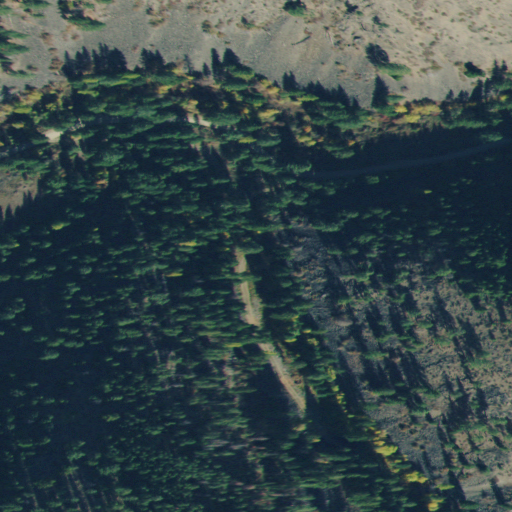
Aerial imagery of valley in Montana named Hugo Canyon containing evergreen forest, shrub, woody wetlands, and grassland